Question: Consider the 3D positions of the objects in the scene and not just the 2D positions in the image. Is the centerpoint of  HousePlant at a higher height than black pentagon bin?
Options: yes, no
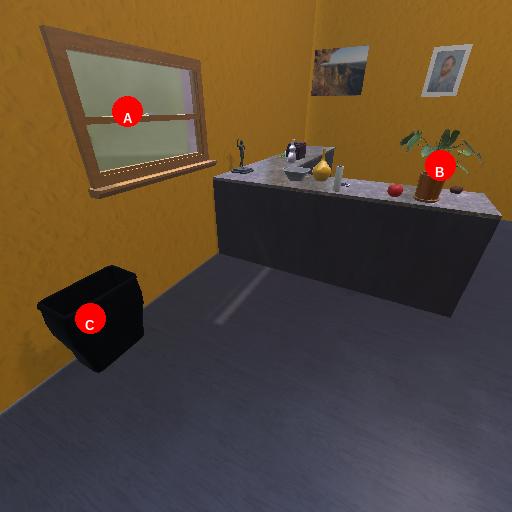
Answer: yes